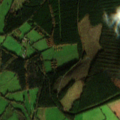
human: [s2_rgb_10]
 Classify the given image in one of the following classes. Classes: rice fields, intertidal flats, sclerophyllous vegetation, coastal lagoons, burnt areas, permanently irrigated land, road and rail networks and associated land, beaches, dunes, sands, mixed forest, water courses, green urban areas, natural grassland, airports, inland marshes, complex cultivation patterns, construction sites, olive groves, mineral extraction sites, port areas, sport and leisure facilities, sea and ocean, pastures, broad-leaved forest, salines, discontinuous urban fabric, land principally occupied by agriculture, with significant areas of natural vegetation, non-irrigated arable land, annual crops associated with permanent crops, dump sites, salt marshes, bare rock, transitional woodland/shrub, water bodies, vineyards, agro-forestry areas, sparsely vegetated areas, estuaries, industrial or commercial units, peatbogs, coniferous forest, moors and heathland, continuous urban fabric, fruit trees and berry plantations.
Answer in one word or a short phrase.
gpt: non-irrigated arable land, pastures, coniferous forest